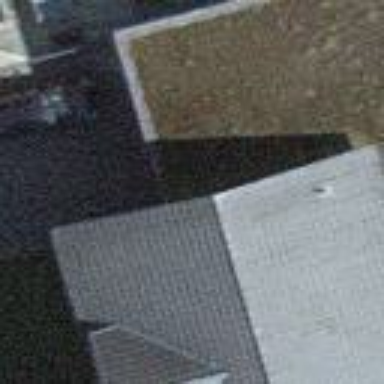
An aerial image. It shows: Simple house.